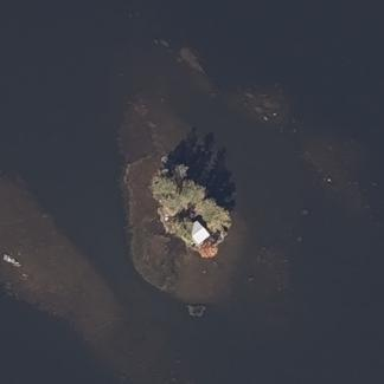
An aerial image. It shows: Islet.